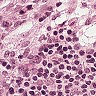
Metastatic tissue present: no